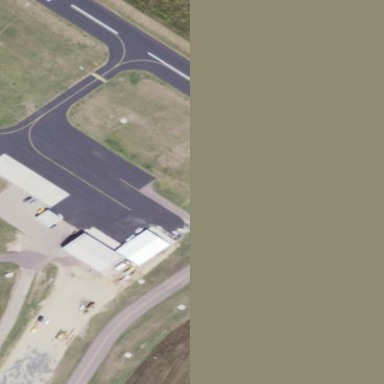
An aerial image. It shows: Asphalt apron at the airport.